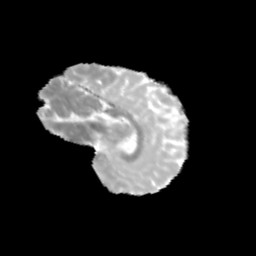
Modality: MD
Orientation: sagittal
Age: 10
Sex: female
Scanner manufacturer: siemens
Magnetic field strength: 3 T
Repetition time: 3.8 s
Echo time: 0.07 s